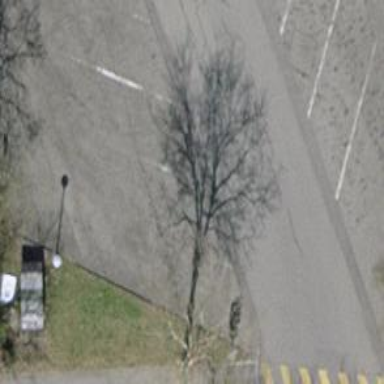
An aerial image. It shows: Bollard.